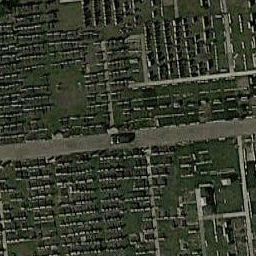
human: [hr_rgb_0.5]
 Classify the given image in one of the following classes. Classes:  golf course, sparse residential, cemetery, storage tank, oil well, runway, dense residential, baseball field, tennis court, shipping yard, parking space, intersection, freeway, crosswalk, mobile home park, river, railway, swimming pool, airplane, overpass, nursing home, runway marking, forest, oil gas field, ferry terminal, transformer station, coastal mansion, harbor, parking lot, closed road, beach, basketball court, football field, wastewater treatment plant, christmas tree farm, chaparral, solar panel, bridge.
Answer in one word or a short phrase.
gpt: cemetery